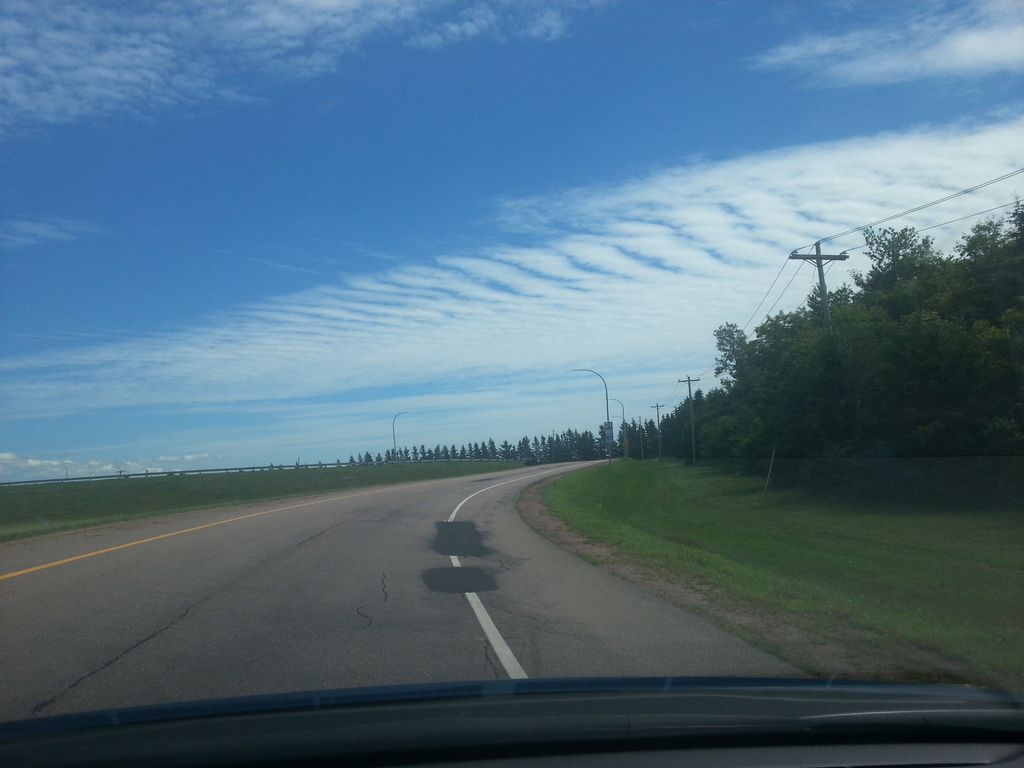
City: charlottetown